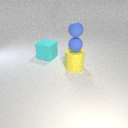
small blue rubber sphere above large yellow rubber cylinder